Question: I need to create an expense tracking tool. This tool will allow an individual user to keep a record of their expenses and also to predict financial status at a certain date.
This will be built as a .NET C# windows forms desktop application. You are free to design the user interface as you wish but here are the minimal requirements.
The interface must have at least these views:
1. A contacts view for entering and updating the details of contacts (payers or payees).
2. An expenses entry view for entering and updating expense details for a certain day.
3. A financial report view - showing all expenses for a chosen date range.
4. A view that enables the user to see their predicted financial state at a certain date.
For extra credit:
1. A view for entering events: appointments and tasks.
2. A weekly view displaying daily events and expenses.
It is up to you how you design your forms. We are purposely not giving you a
design example to avoid everyone having the same design. You are advised to
create mockups and storyboards and modify them iteratively as you develop your design document.
Your design decisions should be included in your report.
The data for the expenses will be created by a view that allows the
specification of the expenses to be entered for a date, and this should be a programmatic dynamic interface. Once the user has finished you need to save
the expense data as an XML file and in a database of your choice. When the
application is run again (after closing) the system shall use the XML data to
populate the data on your interface. It should use the database data for the
financial report. When writing to or reading from the database the activity
should be threaded (to enable the interface to be useable while writing to an
external database)
Can you please review the following diagram ?

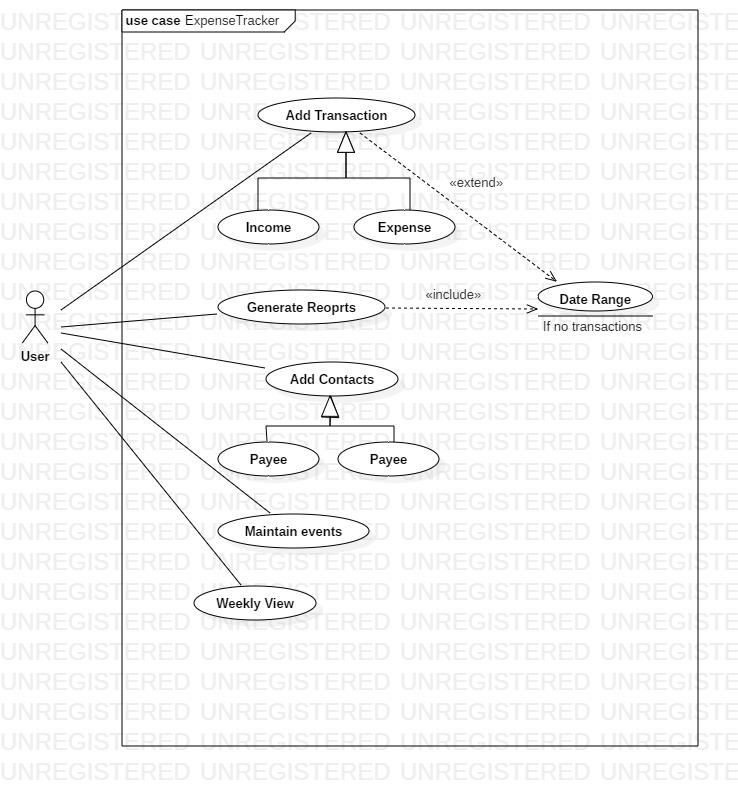
Answer: ### Are use case suitable for UI requirements ?
A <URL>. It's not how the user shall achieve the goal; not either the description of the user interface; and even less a data model.
If you have to design a user interface (as the narrative of your exercise seems to require), you might not need UC but rather <URL> to sketch the UI.
### What are the UC in your requirements ?
With this in mind, I would identify the following UC in your requirements:
- 'Manage contact details''Manage Payer details''Manage payee details'- 'Manage expenses for a day'- 'Report expenses'- 'Forecast financial situation'- 'Enter (maintain?) events'- 'Report weekly situation'
### What can be improved in your diagram ?
Now a review of your own UC diagram:
- 'Select data range'<URL>
### Edit: more about generalization in UC
There is some controversy on use of inheritance in UC since its practical meaning is not as intuitive as the other kind of relations.
Inheritance could be useful when there are <URL> of the same UC. It's the principle of abstraction. But a UC should give an easy overview without loosing readers in details. So a better practice would be to keep your diagram without showing the specialisations, and have a second diagram dedicated to these details.
But personally (and looking at the comments and other answers, I'm not alone) I recommend not to use it. It makes a simple and easy to understand diagram, in something more complex with different levels of abstraction. In this reagard, it's worth to mention <URL>, the inventor of UC:
- - <URL>